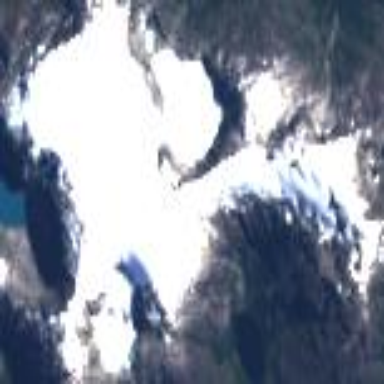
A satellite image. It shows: Majestic glacier in the distance.